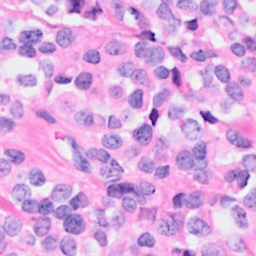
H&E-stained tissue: Breast